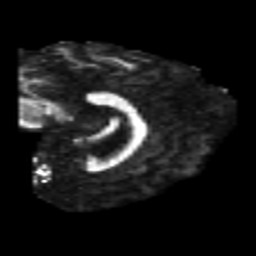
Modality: FA
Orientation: sagittal
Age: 42
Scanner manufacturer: philips
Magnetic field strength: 3 T
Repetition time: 8.553 s
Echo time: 0.1273 s